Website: apple
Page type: gifting
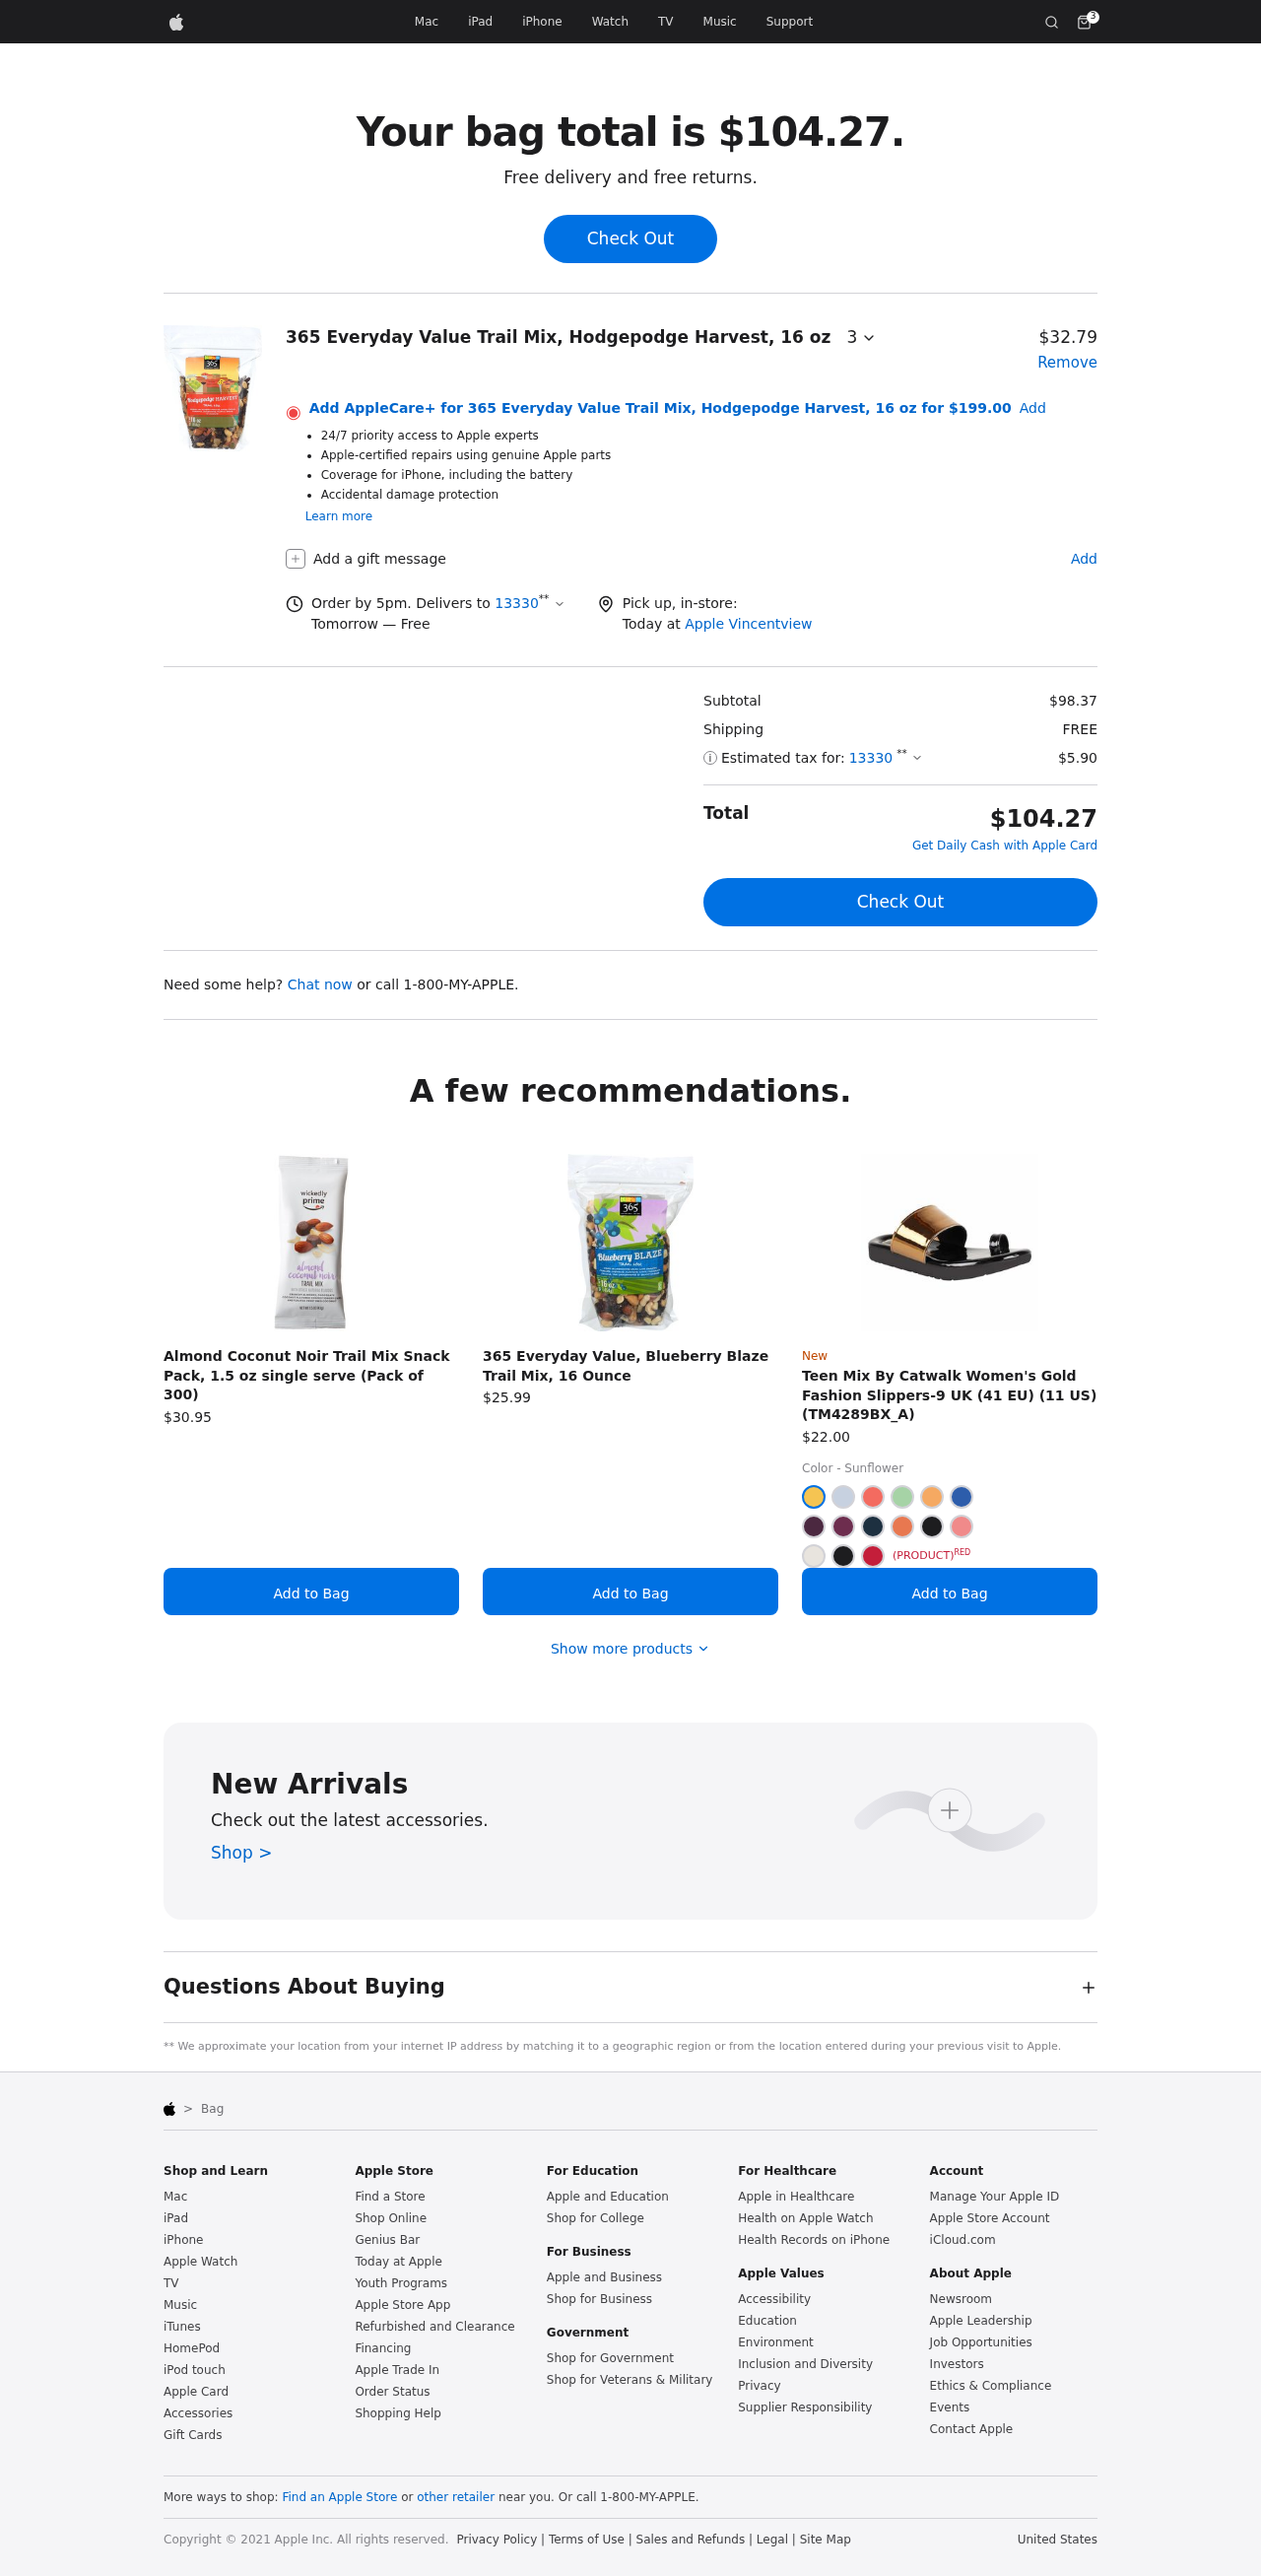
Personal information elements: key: PII_CITY
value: Vincentview
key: PII_POSTCODE
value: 13330
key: PII_POSTCODE_FULL
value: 13330
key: PII_POSTCODE_NUMERIC
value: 13330
Product elements: key: PRODUCT1_NAME
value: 365 Everyday Value Trail Mix, Hodgepodge Harvest, 16 oz
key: PRODUCT1_PRICE
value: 32.79
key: PRODUCT1_QUANTITY
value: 3
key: PRODUCT2_NAME
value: Almond Coconut Noir Trail Mix Snack Pack, 1.5 oz single serve (Pack of 300)
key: PRODUCT2_PRICE
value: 30.95
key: PRODUCT3_NAME
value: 365 Everyday Value, Blueberry Blaze Trail Mix, 16 Ounce
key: PRODUCT3_PRICE
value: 25.99
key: PRODUCT4_NAME
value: Teen Mix By Catwalk Women's Gold Fashion Slippers-9 UK (41 EU) (11 US) (TM4289BX_A)
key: PRODUCT4_PRICE
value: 22
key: PRODUCT1_APPLECARE_PRICE
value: $199.00
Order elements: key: ORDER_NUM_ITEMS
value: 3
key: ORDER_TOTAL
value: $104.27
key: ORDER_SUBTOTAL
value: $98.37
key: ORDER_SHIPPING_COST
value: FREE
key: ORDER_TAX
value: $5.90